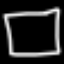
Label: square